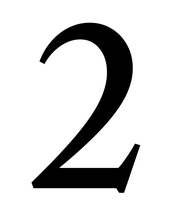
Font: LibreCaslonText_Regular